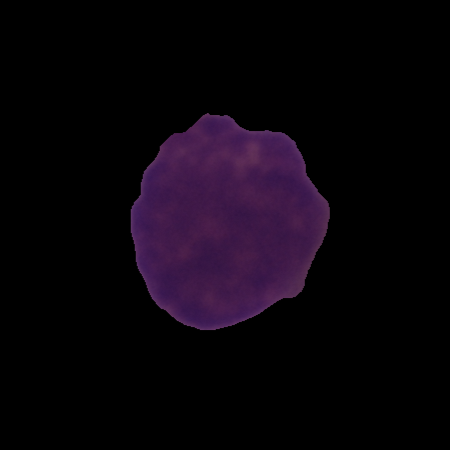
Label: cancer